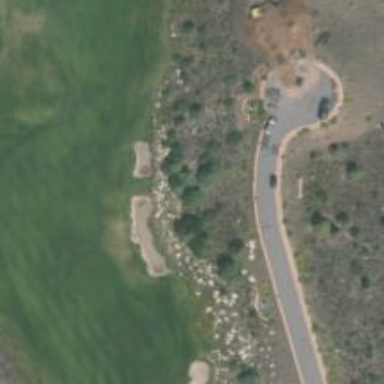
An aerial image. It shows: Grassy area designated as golf fairway.